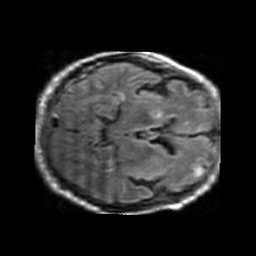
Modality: FLAIR
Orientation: axial
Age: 57
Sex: male
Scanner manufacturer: philips
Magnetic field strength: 1.5 T
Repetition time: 11 s
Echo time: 0.14 s